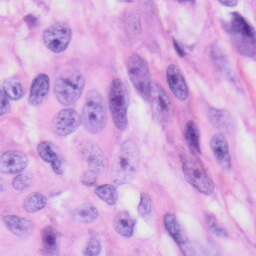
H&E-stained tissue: Skin